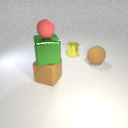
small red rubber sphere above large brown rubber cube